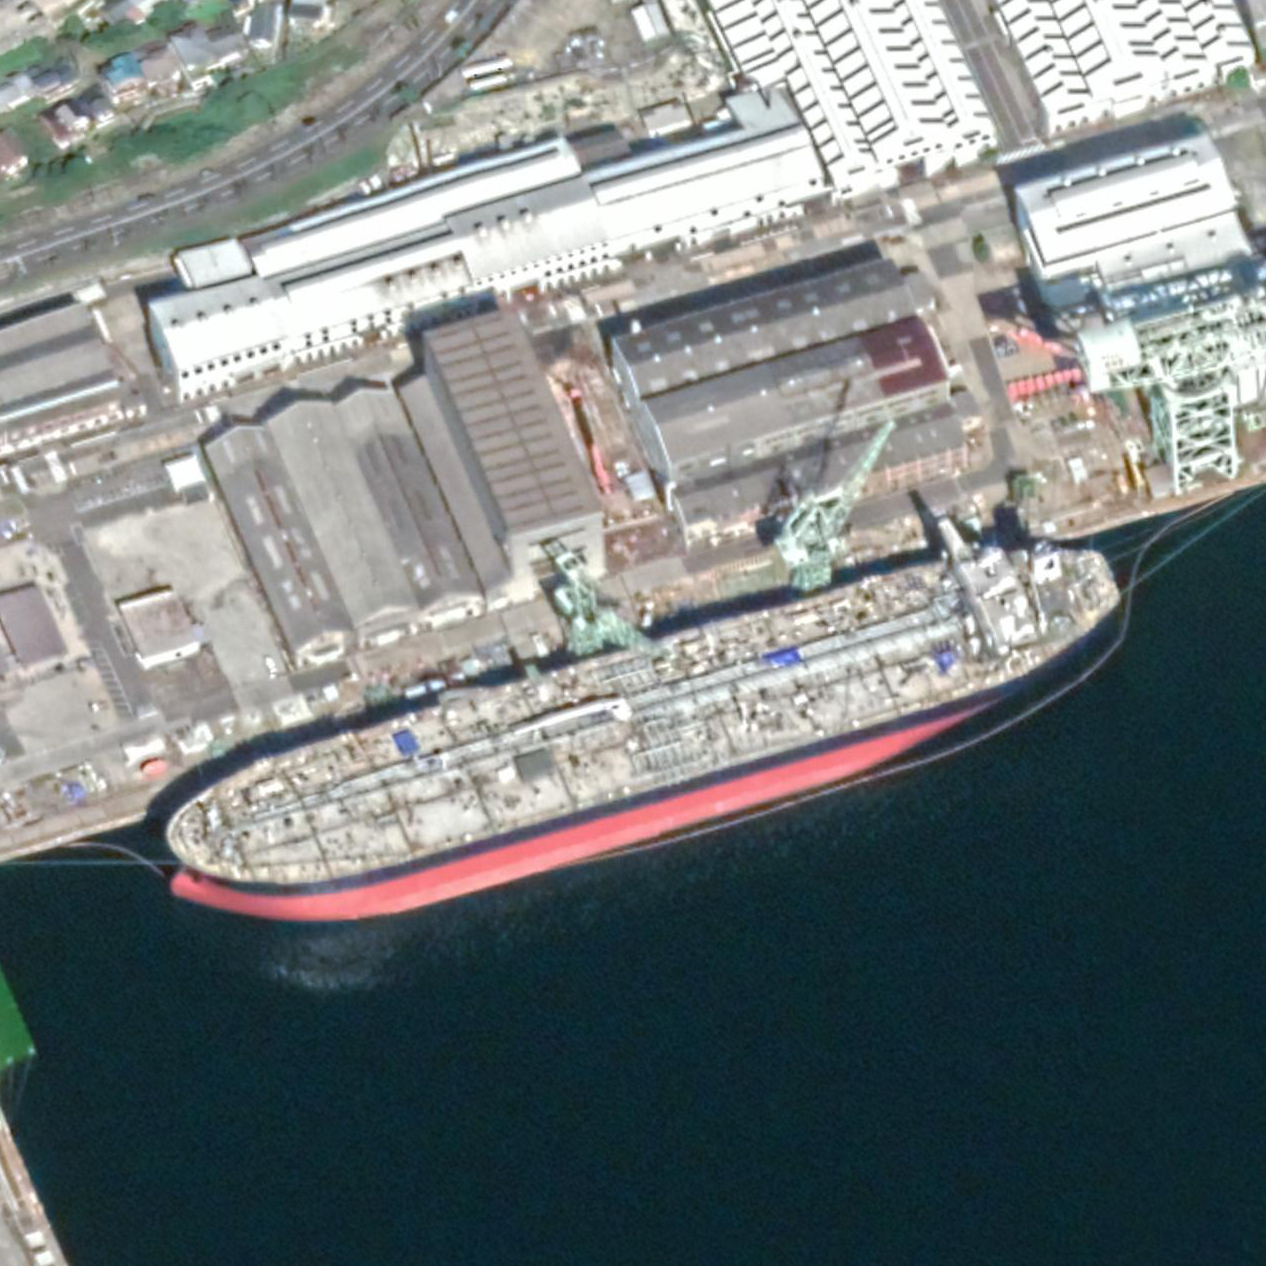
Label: civil